Interaction volume radius: 10 \u00c5
Interaction volume height: 15 \u00c5
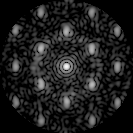
Disorder parameter: 0.4384